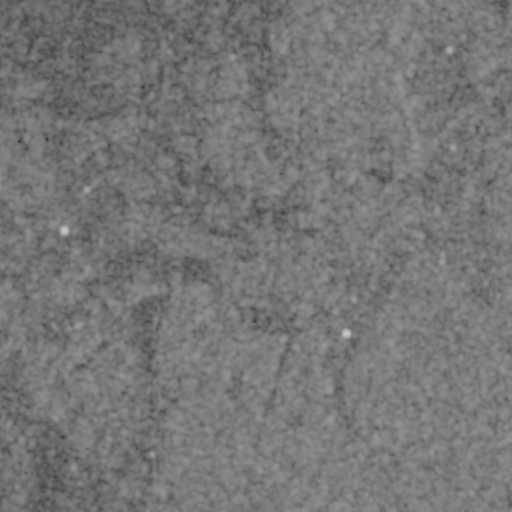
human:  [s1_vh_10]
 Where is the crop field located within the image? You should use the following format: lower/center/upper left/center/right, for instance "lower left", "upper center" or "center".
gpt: The crop field is located in the upper right of the image.
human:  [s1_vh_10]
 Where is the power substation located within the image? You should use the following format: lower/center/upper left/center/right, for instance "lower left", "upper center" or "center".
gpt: The power substation is located in the upper left of the image.
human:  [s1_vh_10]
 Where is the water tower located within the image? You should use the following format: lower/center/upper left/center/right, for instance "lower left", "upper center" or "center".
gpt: The water tower is located in the center of the image.
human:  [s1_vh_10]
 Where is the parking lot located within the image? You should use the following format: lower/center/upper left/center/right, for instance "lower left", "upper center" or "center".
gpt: There is no parking lot in the image.

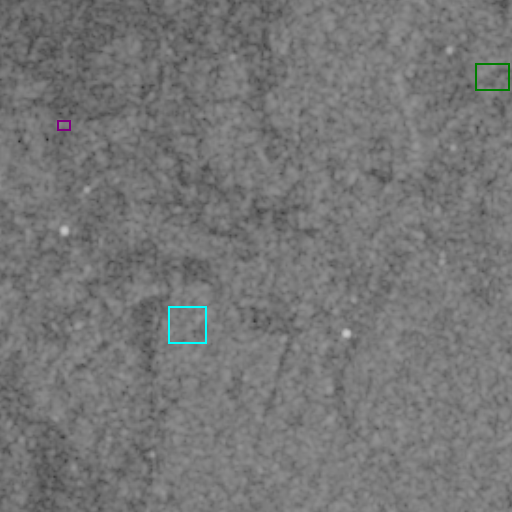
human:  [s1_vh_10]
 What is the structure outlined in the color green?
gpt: The structure outlined in green is a crop field.
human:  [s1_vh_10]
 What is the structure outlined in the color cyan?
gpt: The structure outlined in cyan is a park.
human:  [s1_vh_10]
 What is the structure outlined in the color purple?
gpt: The structure outlined in purple is a power substation.
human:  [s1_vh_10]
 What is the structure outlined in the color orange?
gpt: There is no orange outline.